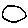
Label: circle